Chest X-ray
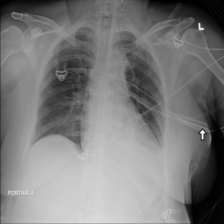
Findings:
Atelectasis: negative
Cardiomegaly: negative
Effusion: negative
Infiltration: positive
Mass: negative
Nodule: negative
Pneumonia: negative
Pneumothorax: negative
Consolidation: negative
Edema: negative
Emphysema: negative
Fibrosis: negative
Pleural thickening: negative
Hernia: negative